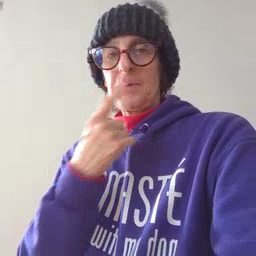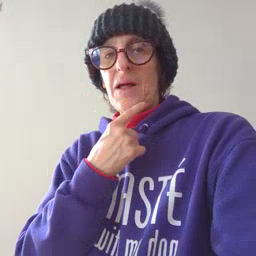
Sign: mouth